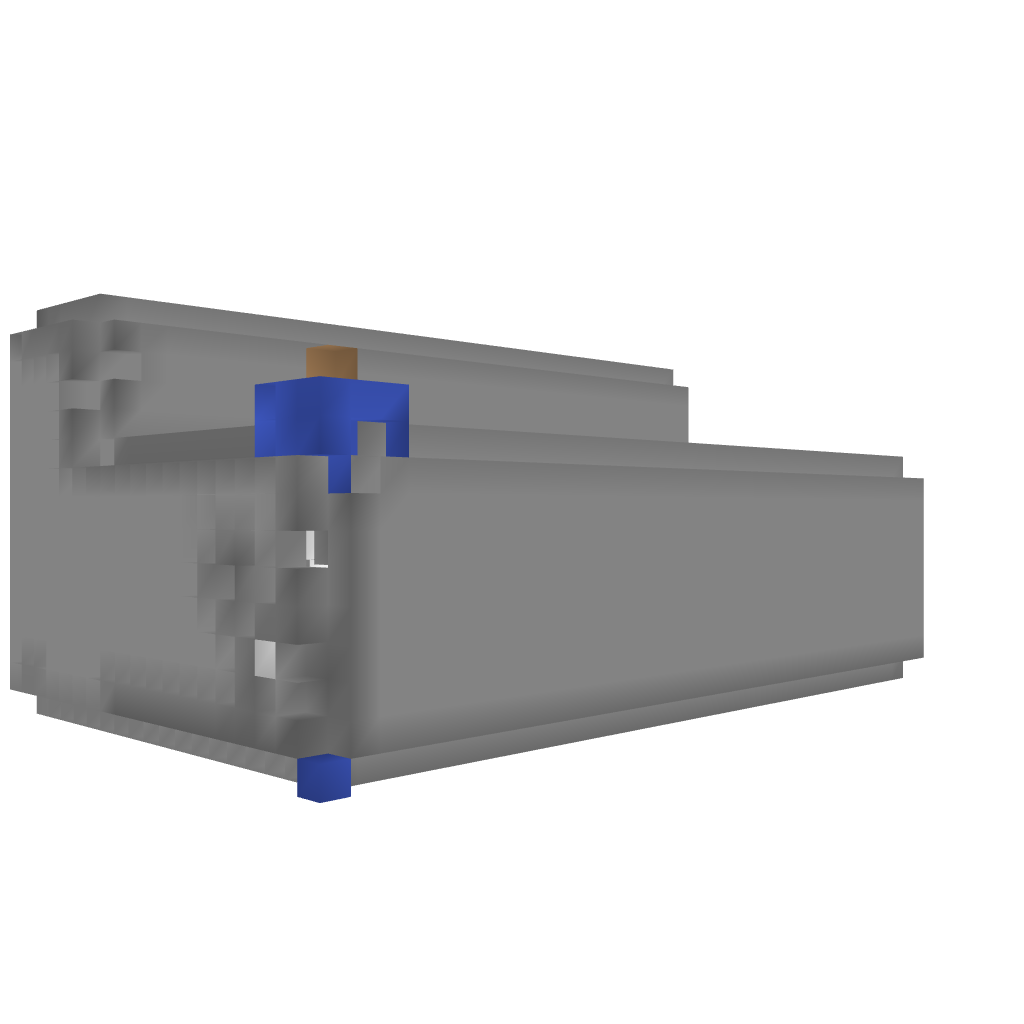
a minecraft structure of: Compact Day Counter bad low quality